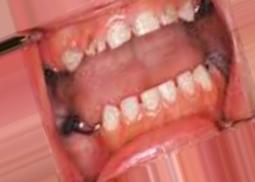
Condition: Caries